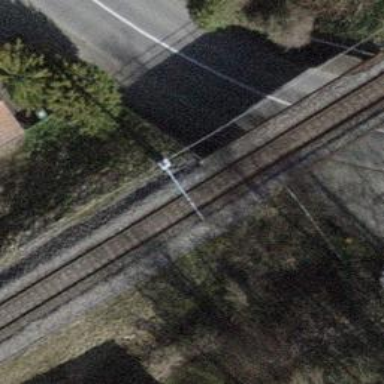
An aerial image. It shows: Railway with electrified contact lines.